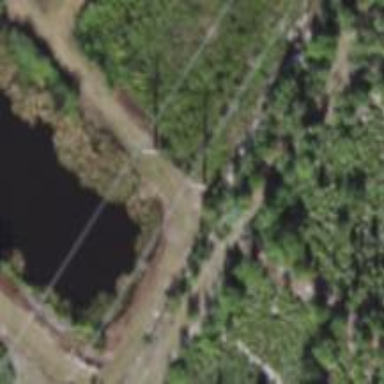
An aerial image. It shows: Power pole.